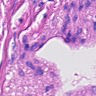
Metastatic tissue present: yes